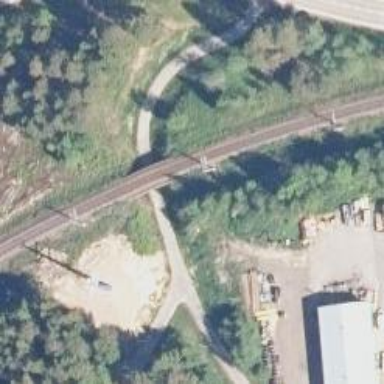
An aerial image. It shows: Bridge carrying continuous electrified railway tracks with contact line.